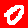
Digit: 0